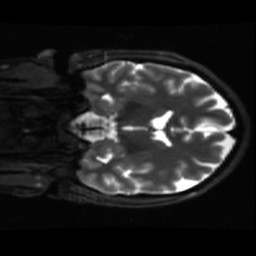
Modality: T2w
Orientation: coronal
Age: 27
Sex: female
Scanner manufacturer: ge
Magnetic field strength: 3 T
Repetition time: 8.947 s
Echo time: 0.09798 s